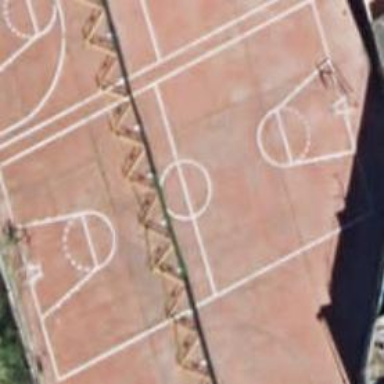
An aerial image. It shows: Basketball court in the leisure land pitch.